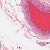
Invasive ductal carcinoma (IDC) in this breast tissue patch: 0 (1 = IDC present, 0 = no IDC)